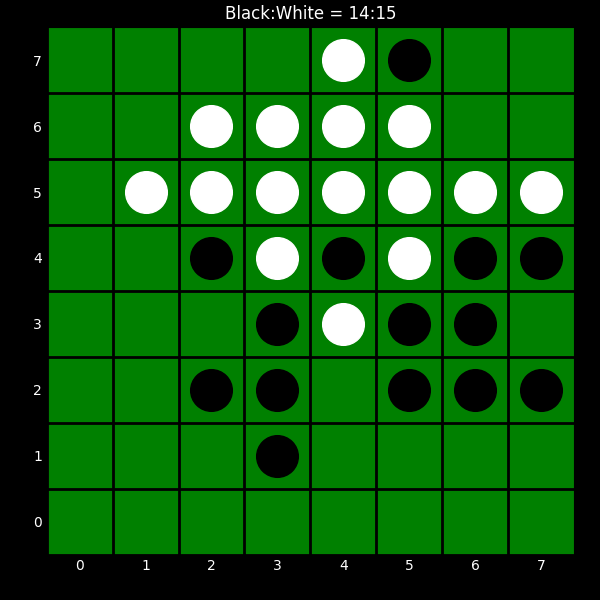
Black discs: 14
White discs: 15